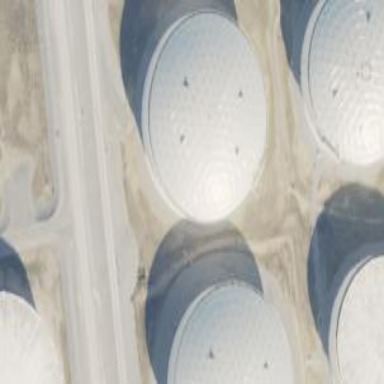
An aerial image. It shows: Storage tank that is man-made.